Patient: sex M, age 45
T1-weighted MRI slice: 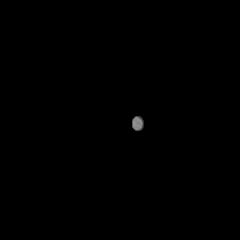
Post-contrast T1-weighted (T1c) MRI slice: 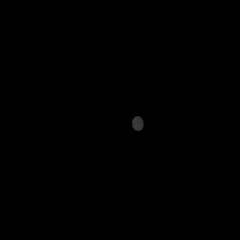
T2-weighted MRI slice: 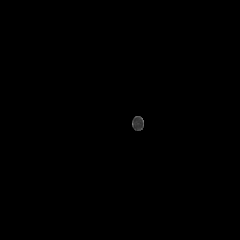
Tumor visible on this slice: no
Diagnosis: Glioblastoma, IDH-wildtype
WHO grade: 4